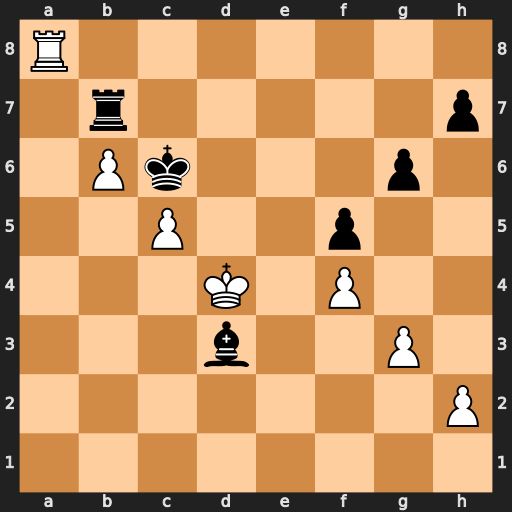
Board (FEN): R7/1r5p/1Pk3p1/2P2p2/3K1P2/3b2P1/7P/8
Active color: w
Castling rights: -
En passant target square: -
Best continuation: Rc8+ Kb5 Kxd3